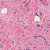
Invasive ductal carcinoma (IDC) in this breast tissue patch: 1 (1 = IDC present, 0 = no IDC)